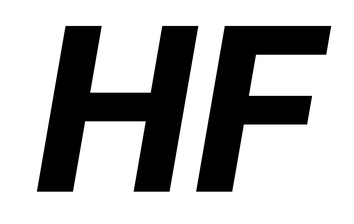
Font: Roboto-Italic_ExtraBold_Italic